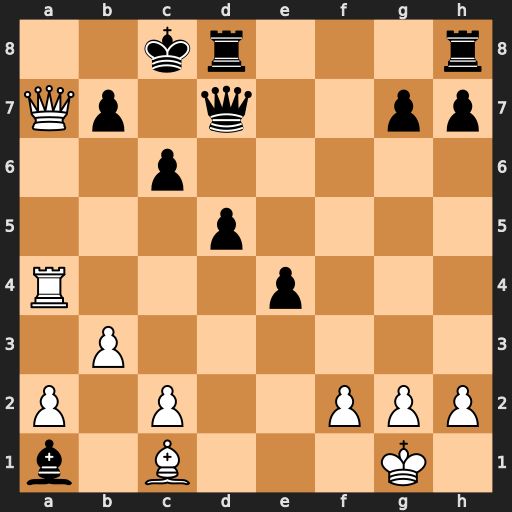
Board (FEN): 2kr3r/Qp1q2pp/2p5/3p4/R3p3/1P6/P1P2PPP/b1B3K1
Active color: w
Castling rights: -
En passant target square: -
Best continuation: Qa8+ Kc7 Bf4+